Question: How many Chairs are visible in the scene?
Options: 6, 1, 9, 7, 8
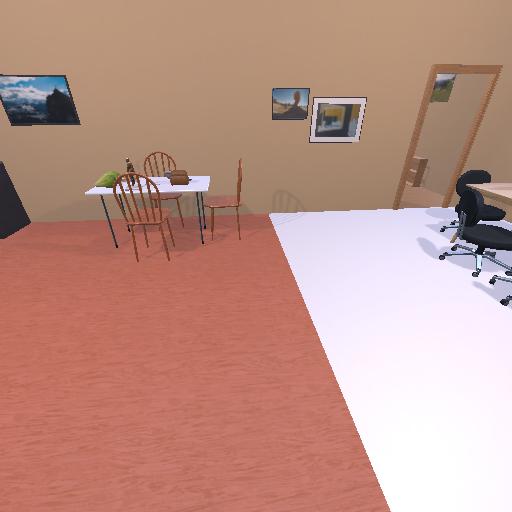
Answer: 6